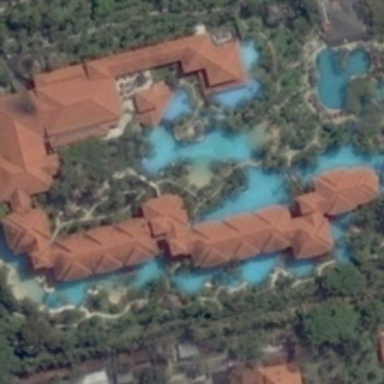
Pools are surrounded by dense trees and red buildings .